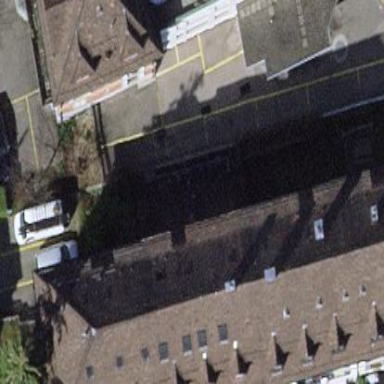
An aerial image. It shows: Building with gabled row roof.